Aerial crown-view tile of a tropical tree (Barro Colorado Island, Panama), acquired 20240918:
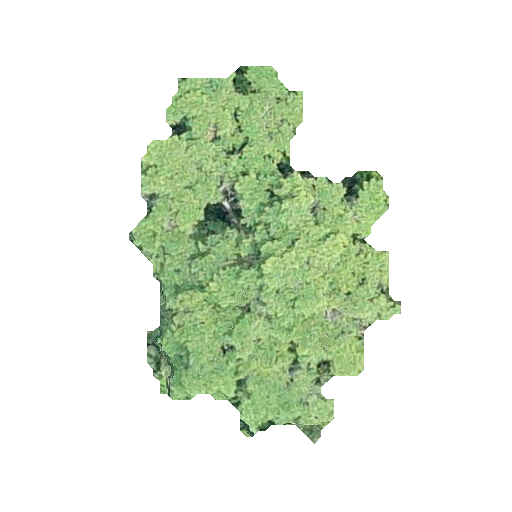
Species: Terminalia amazonia
GBIF accepted scientific name: Terminalia amazonica
Crown area: 102.348 m²